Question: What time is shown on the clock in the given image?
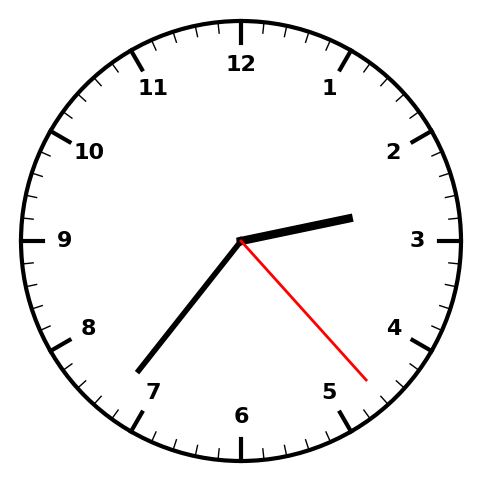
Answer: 02:36:23